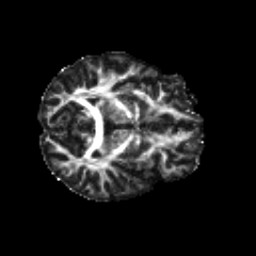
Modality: FA
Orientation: axial
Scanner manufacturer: siemens
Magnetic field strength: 3 T
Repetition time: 4.16 s
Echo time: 0.0806 s